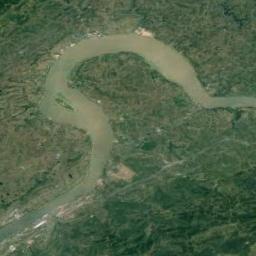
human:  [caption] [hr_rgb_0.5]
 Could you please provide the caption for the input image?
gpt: The yellow river with a winding bank has a channel bar .

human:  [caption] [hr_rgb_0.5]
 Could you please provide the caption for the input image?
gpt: There are many trees around the river .

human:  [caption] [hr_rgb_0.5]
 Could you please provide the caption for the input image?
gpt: A light green river curved like a figure, With small islands on the river, Green land on both sides of the bank, And buildings .

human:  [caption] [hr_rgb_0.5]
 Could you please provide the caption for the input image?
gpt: The river goes through trees and grass .

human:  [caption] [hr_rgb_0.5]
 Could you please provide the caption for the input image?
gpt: There are green meadows around the river .